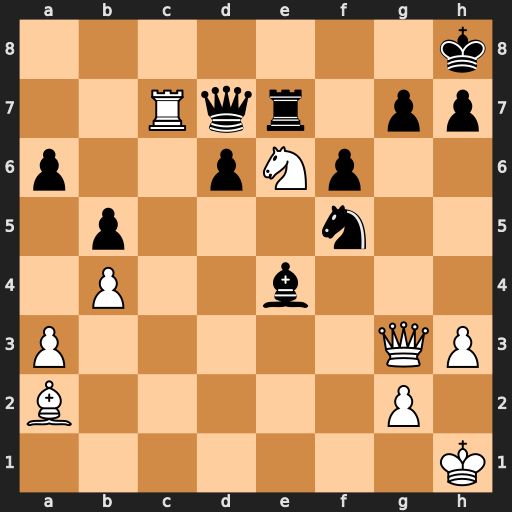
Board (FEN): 7k/2Rqr1pp/p2pNp2/1p3n2/1P2b3/P5QP/B5P1/7K
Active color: w
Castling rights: -
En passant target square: -
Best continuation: Qc3 Qxc7 Nxc7